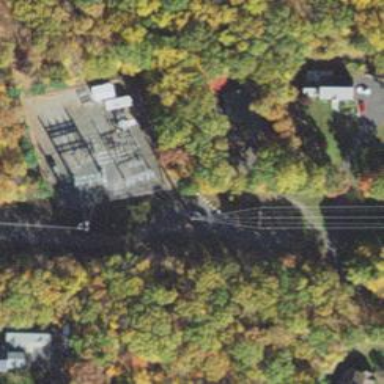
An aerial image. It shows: Outdoor distribution power substation.